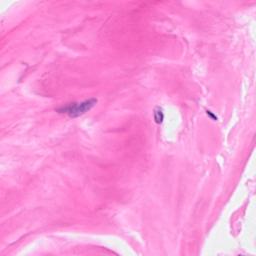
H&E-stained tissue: Breast